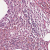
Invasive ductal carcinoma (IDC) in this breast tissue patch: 0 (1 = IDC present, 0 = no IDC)